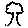
Label: tree